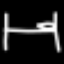
Label: bed